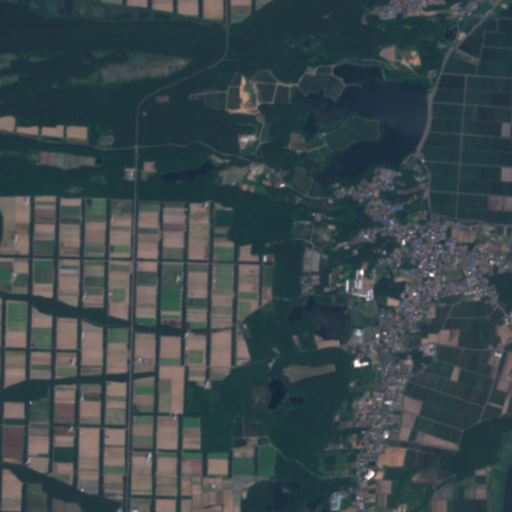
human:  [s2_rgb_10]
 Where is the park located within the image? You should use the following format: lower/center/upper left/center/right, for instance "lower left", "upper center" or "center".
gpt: The park is located in the center of the image.
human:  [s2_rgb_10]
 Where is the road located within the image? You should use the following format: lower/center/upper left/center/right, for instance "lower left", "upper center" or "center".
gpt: There is no road in the image.